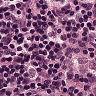
Metastatic tissue present: no